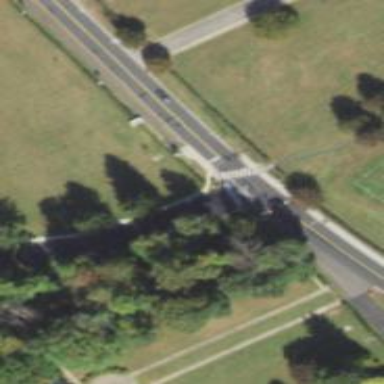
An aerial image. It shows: Marked crossing on footway.